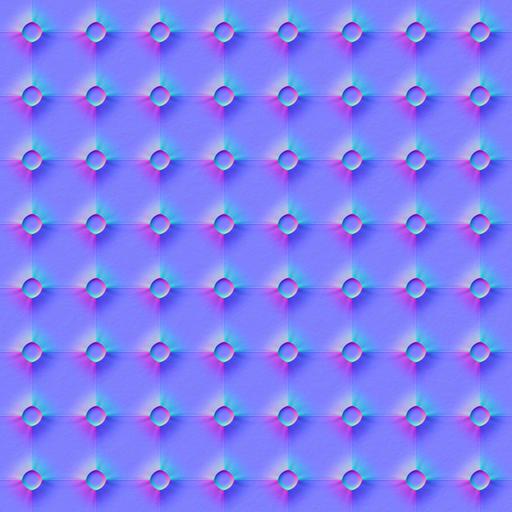
couch leather sofa white